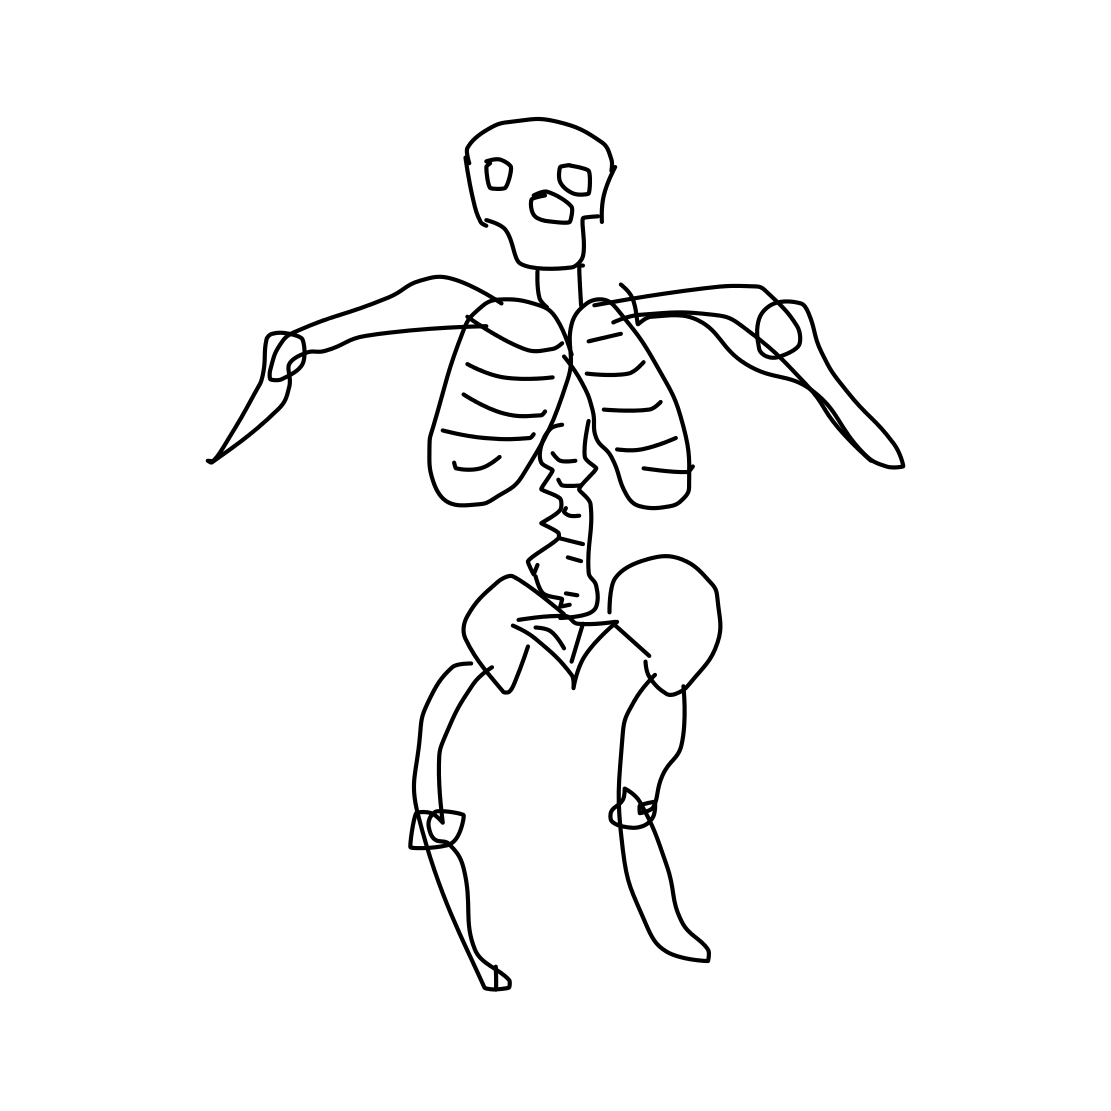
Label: human-skeleton